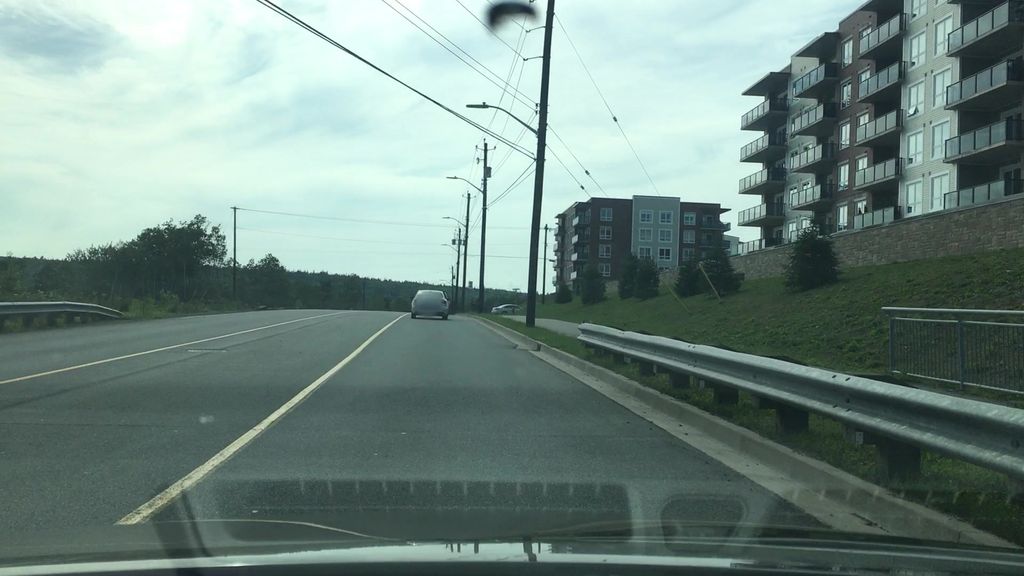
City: halifax